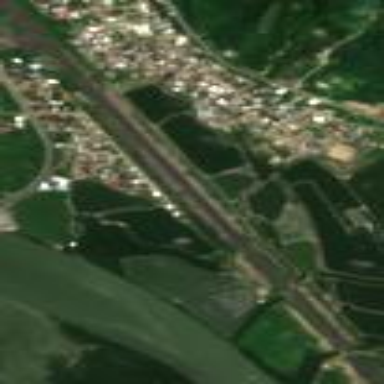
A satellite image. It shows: Asphalt runway at the airport.